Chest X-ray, PA view. Patient: 30 years old, sex F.
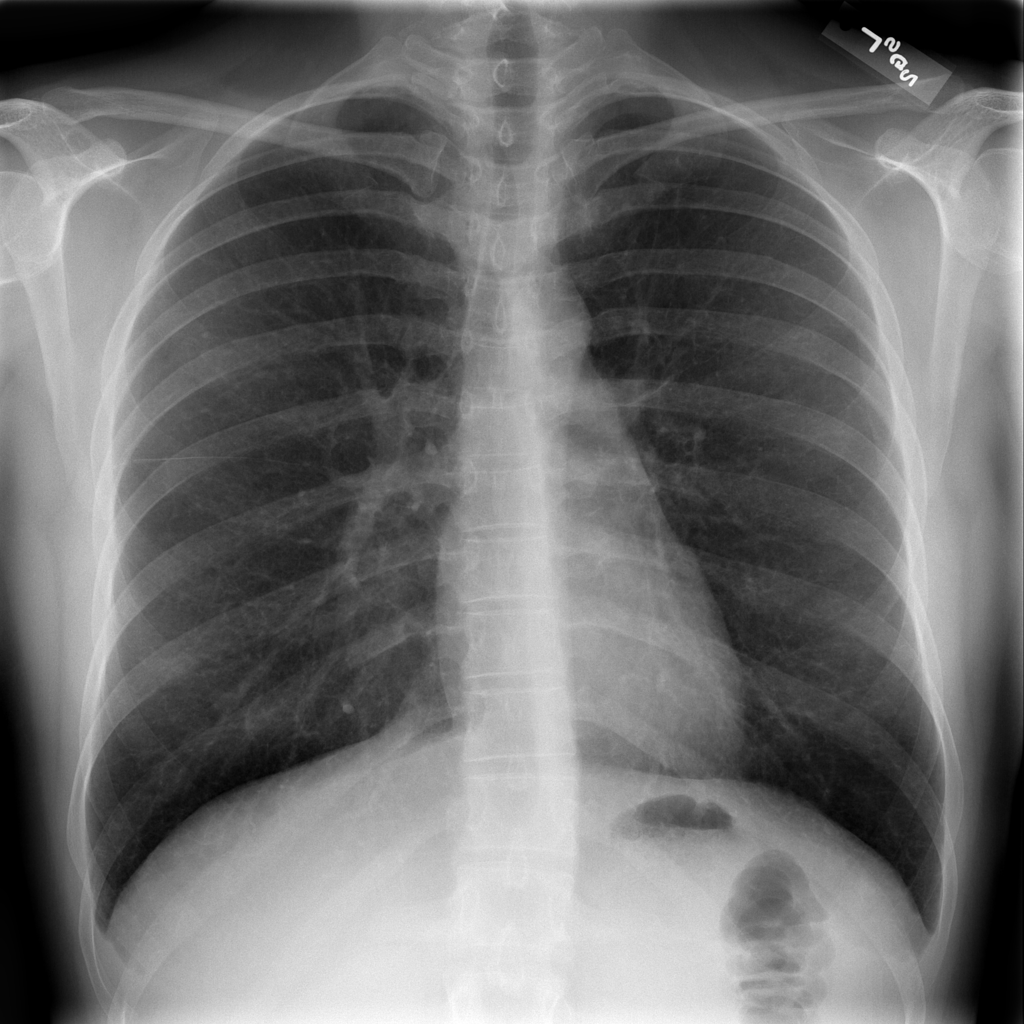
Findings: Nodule